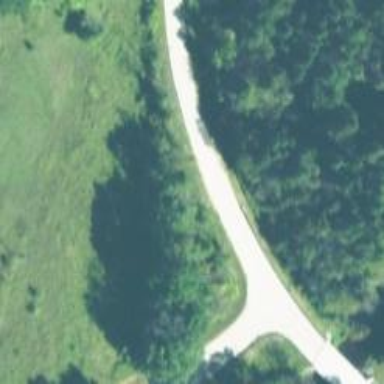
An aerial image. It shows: Tertiary road.